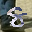
Label: 8